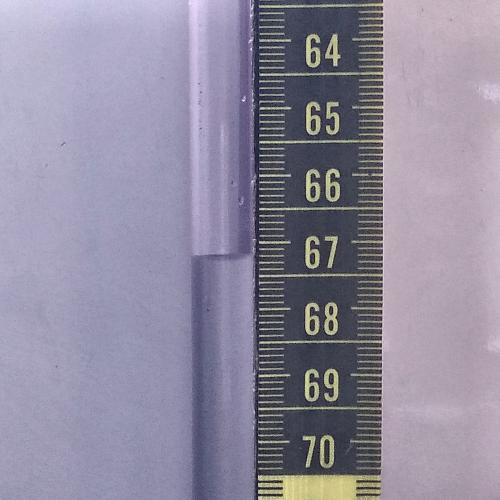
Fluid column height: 67.2 cm